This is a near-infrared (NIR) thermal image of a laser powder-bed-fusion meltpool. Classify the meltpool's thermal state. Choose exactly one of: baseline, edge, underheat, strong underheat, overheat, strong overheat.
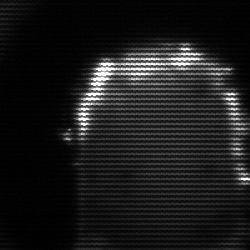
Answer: baseline